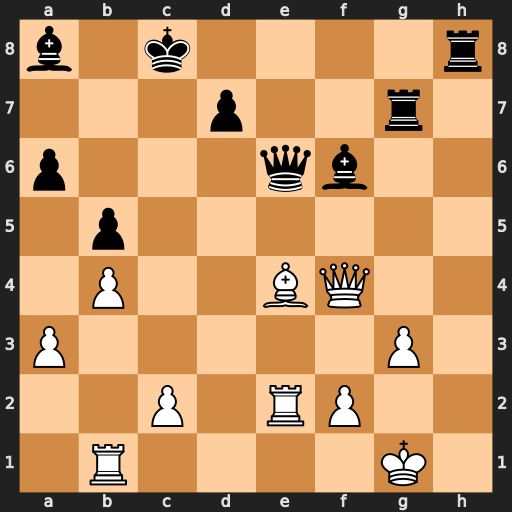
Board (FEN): b1k4r/3p2r1/p3qb2/1p6/1P2BQ2/P5P1/2P1RP2/1R4K1
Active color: w
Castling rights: -
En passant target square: -
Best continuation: Bxa8 Qxe2 Qxf6